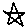
Label: star